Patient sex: M
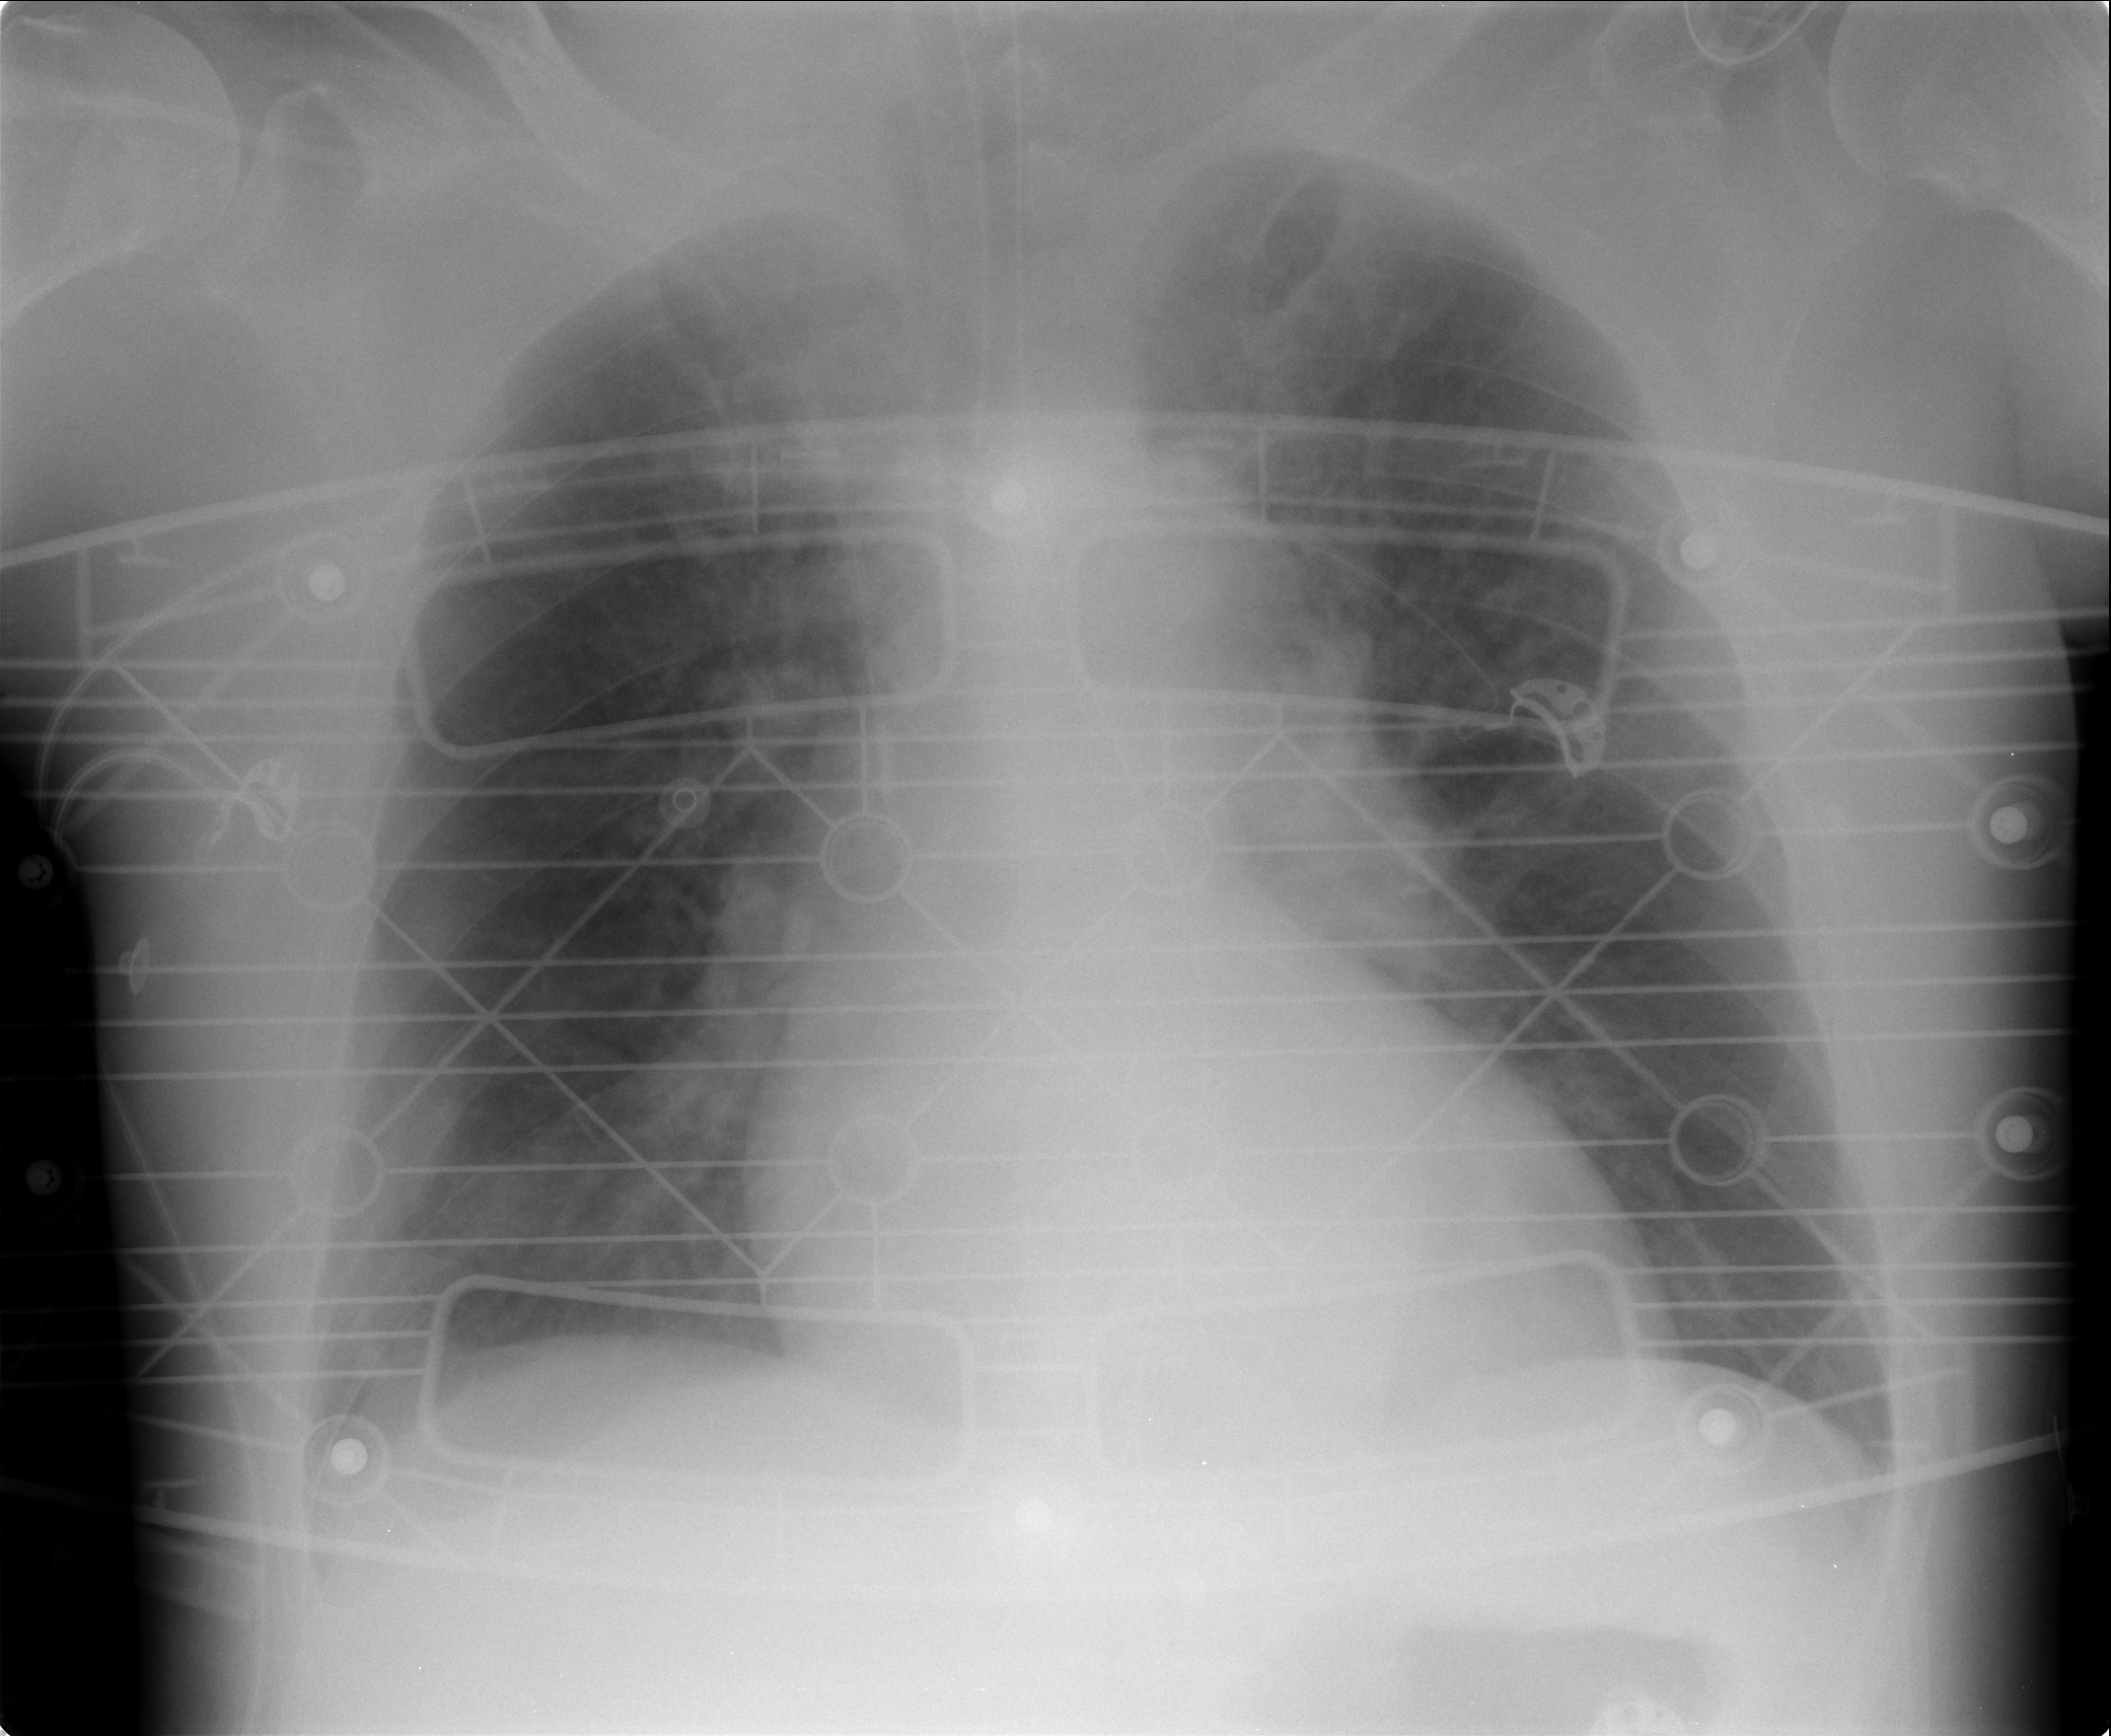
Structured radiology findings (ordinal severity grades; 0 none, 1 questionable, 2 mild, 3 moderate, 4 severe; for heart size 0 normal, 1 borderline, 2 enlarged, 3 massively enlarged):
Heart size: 2
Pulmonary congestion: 2
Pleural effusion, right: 0
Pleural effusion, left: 0
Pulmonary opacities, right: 1
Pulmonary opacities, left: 1
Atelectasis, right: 1
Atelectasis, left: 1